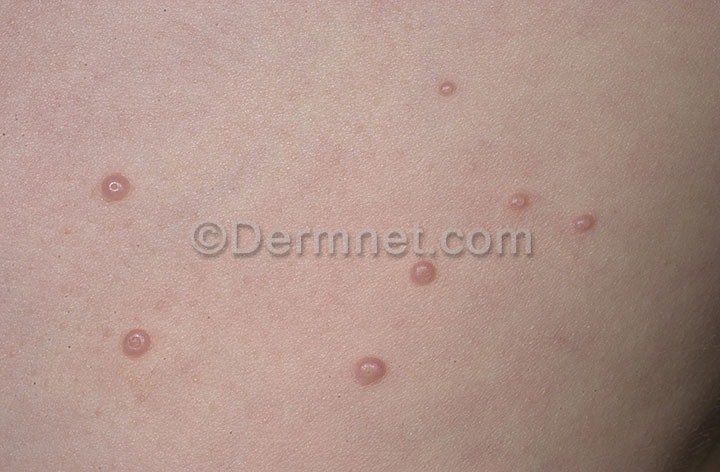
Disease: Warts Molluscum and other Viral Infections